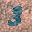
Label: 3